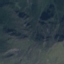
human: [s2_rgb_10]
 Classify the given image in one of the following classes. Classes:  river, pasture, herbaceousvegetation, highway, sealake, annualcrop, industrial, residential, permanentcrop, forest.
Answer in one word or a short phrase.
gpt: HerbaceousVegetation